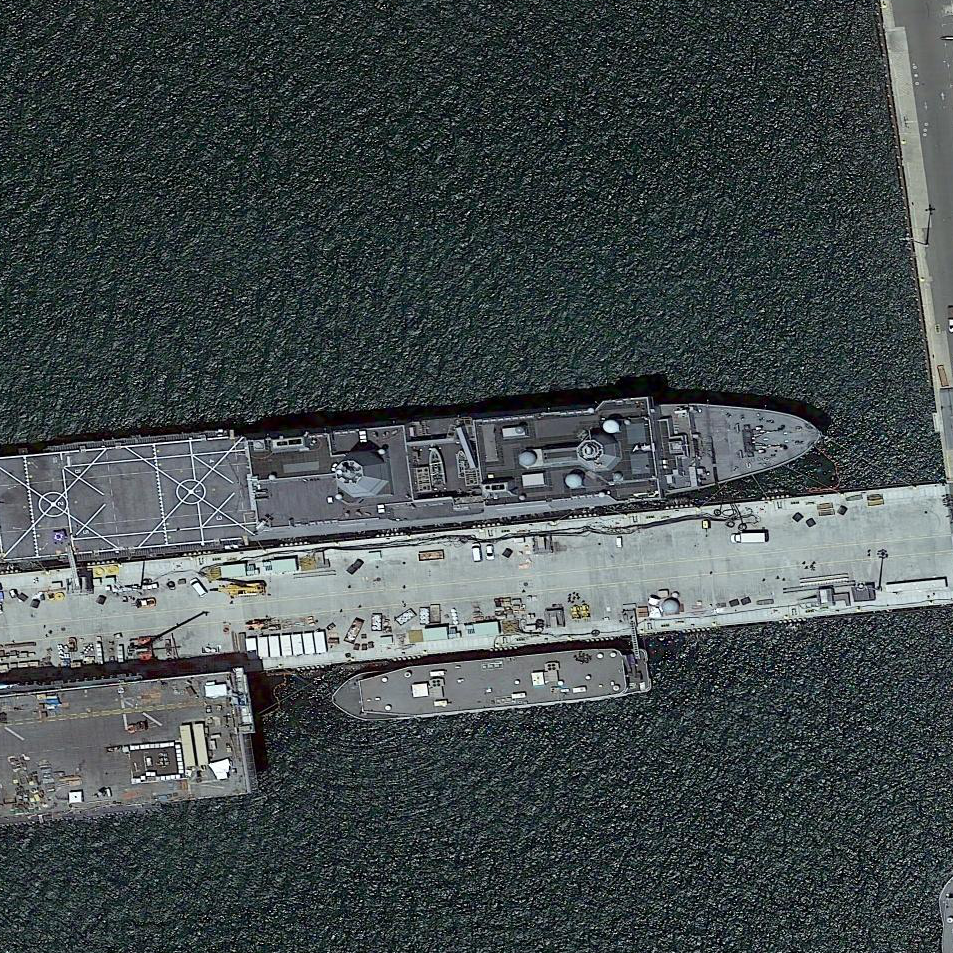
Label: combat